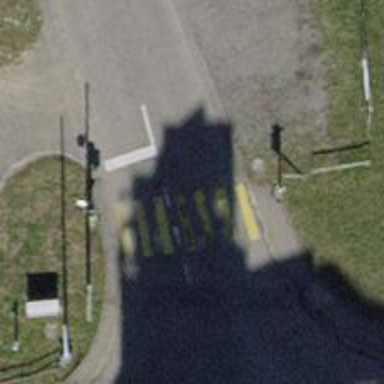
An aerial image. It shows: Road with traffic signals at crossing.